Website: home-depot
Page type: orders-overview
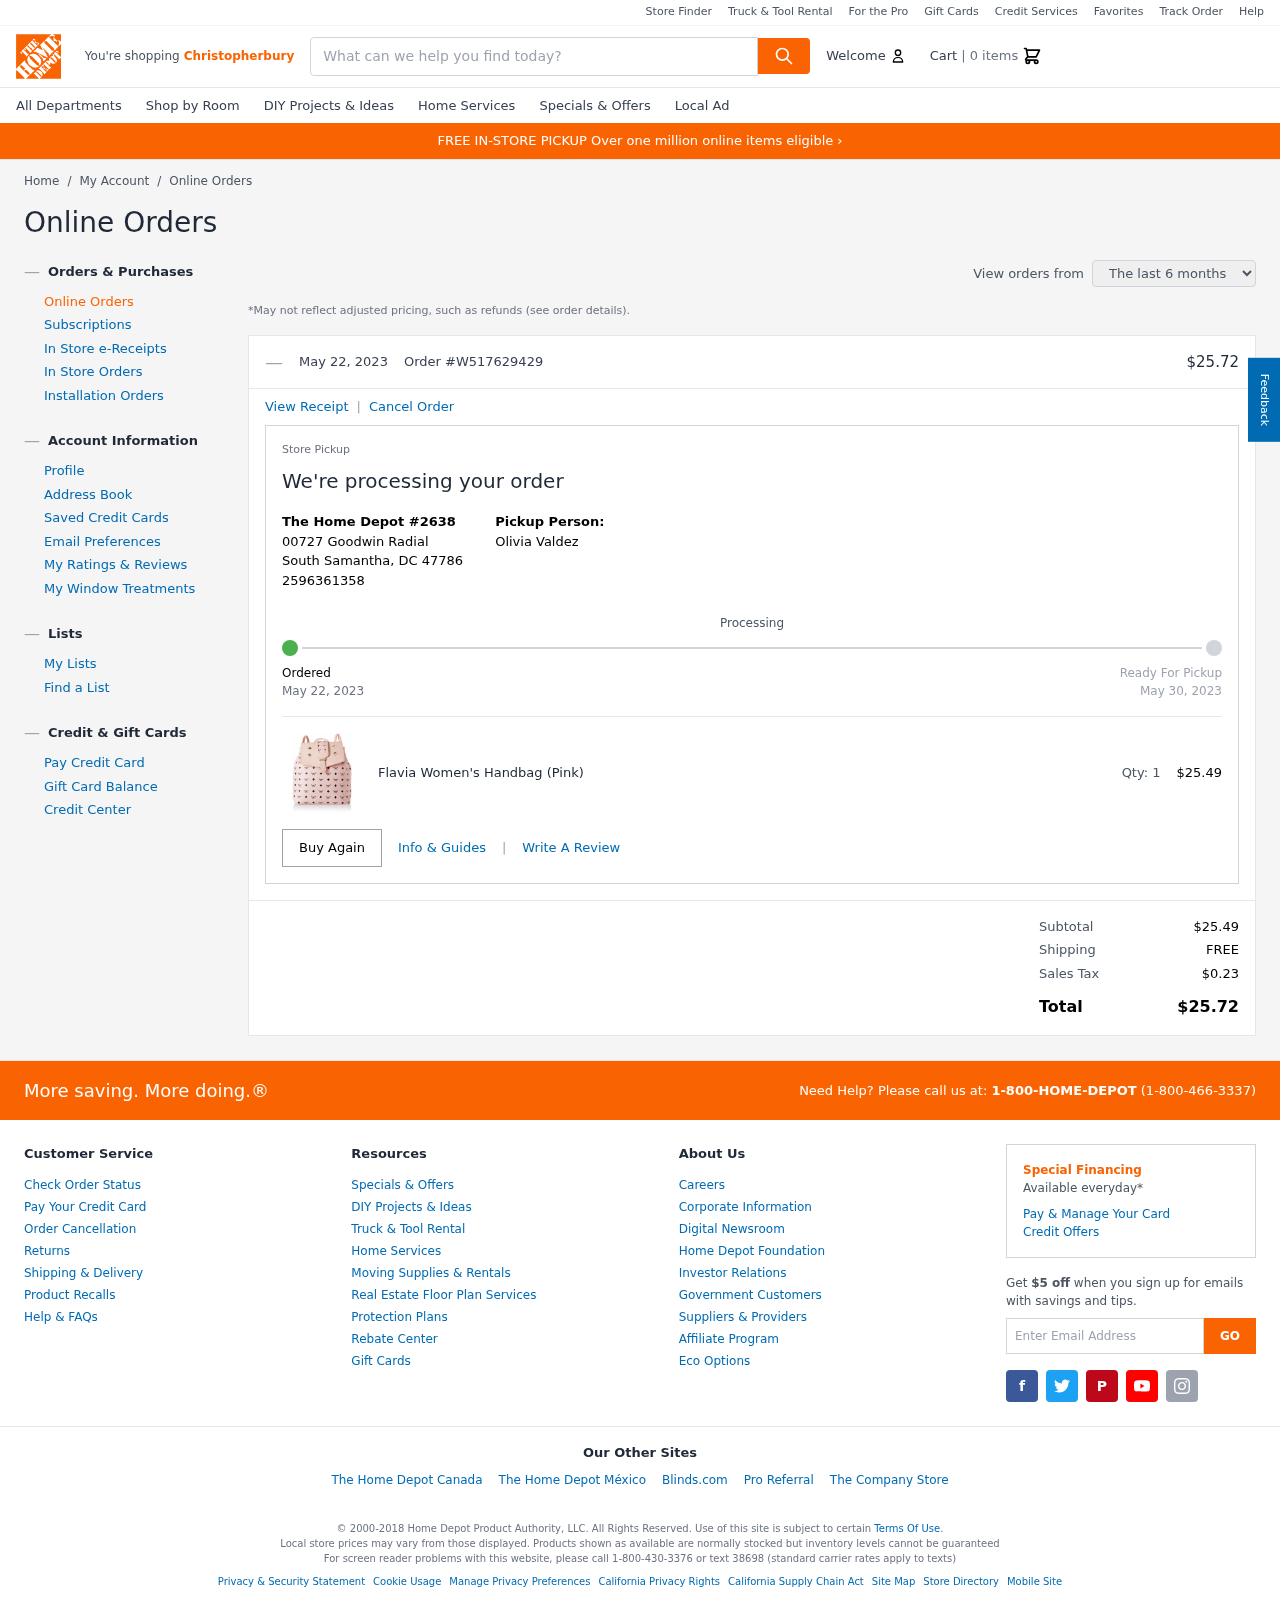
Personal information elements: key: PII_CITY
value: Christopherbury
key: PII_FULLNAME
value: Olivia Valdez
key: PII_LOCATION1_CITY_STATE_ZIP
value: South Samantha, DC 47786
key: PII_LOCATION1_STREET
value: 00727 Goodwin Radial
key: PII_PHONE
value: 2596361358
Product elements: key: PRODUCT1_NAME
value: Flavia Women's Handbag (Pink)
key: PRODUCT1_PRICE
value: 25.49
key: PRODUCT1_QUANTITY
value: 1
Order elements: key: ORDER_NUM_ITEMS
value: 0
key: ORDER_DATE
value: May 22, 2023
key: ORDER_ID
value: W517629429
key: ORDER_TOTAL
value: $25.72
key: ORDER_DELIVERY_DATE
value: May 30, 2023
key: ORDER_SUBTOTAL
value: $25.49
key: ORDER_SHIPPING_COST
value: FREE
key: ORDER_TAX
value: $0.23
Search elements: key: HEADER_SEARCH
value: What can we help you find today?